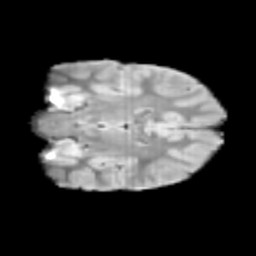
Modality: T2w
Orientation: coronal
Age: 9
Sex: female
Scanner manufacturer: siemens
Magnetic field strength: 3 T
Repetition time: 3.8 s
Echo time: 0.07 s